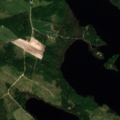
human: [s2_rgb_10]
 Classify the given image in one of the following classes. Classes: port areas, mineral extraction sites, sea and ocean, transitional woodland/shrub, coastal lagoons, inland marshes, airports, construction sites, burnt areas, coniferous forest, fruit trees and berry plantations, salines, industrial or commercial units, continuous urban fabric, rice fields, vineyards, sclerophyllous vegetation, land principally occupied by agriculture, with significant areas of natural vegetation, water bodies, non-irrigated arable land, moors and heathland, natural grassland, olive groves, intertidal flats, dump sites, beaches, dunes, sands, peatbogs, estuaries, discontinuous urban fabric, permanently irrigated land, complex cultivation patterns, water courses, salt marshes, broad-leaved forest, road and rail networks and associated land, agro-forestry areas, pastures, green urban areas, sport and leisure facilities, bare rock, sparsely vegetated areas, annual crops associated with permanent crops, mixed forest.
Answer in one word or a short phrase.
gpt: coniferous forest, mixed forest, transitional woodland/shrub, water bodies